Interaction volume radius: 5 \u00c5
Interaction volume height: 10 \u00c5
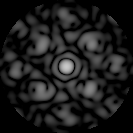
Disorder parameter: 0.4793